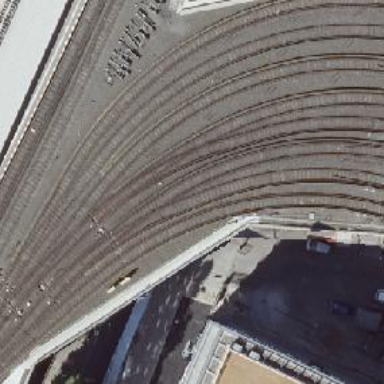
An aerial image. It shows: Bridge over electrified rail tracks. The service yard runs alongside the top electrified rail.